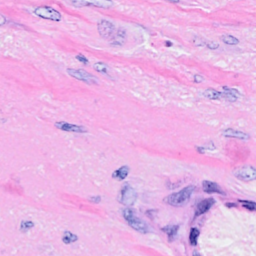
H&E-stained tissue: Breast